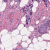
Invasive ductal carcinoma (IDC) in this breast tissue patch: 1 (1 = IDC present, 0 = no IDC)